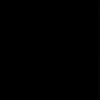
Label: dusty